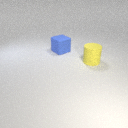
large blue rubber cube to the left of large yellow rubber cylinder